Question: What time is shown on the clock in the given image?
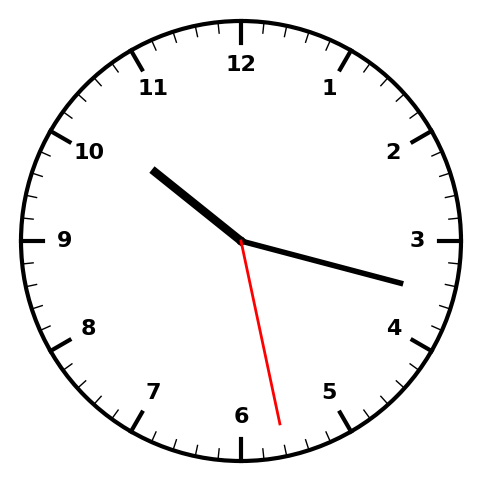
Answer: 10:17:28